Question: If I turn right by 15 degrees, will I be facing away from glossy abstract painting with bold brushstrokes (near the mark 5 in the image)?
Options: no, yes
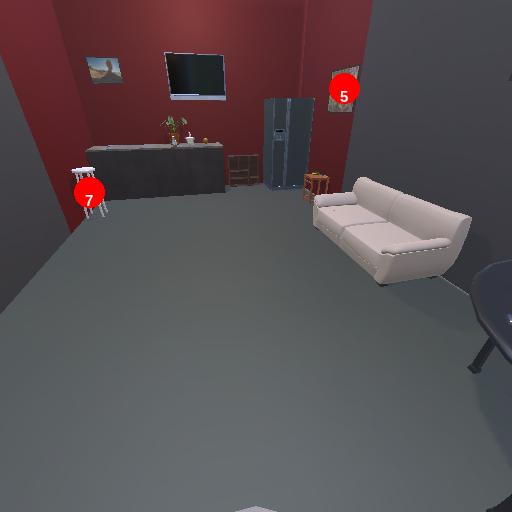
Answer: no